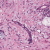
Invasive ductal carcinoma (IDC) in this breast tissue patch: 1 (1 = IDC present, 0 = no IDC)